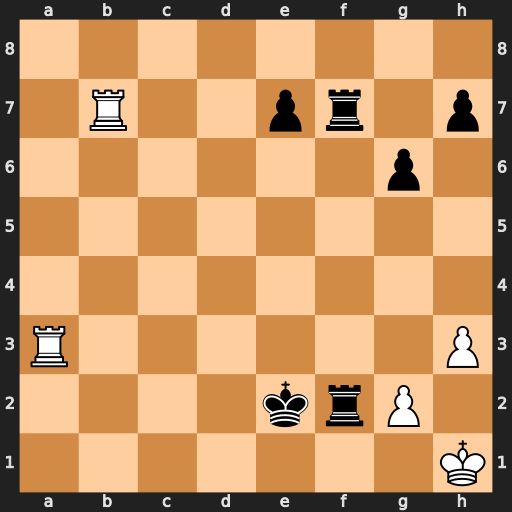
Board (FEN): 8/1R2pr1p/6p1/8/8/R6P/4krP1/7K
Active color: w
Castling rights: -
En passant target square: -
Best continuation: Rb2+ Kd1 Ra1#